Question: There is some Defination confused me... I found a Text's anchors.baseline is different from Rectangle's.. Why ? what is the defination of baseline ? Thank you ...
'''
Item {
width: 400; height: 200
Rectangle {
y:20
id: rectangle
width: 80; height: 80
color: "red"
}
Text {
text: "Hello World!"
anchors.baseline: rectangle.baseline
anchors.left: rectangle.right
}
}
'''

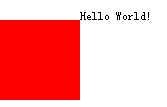
Answer: The baseline corresponds to the imaginary line on which text would sit. For items with no text it is the same as top.